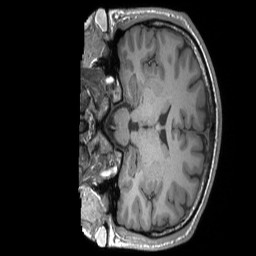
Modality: T1w
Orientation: coronal
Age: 33
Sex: female